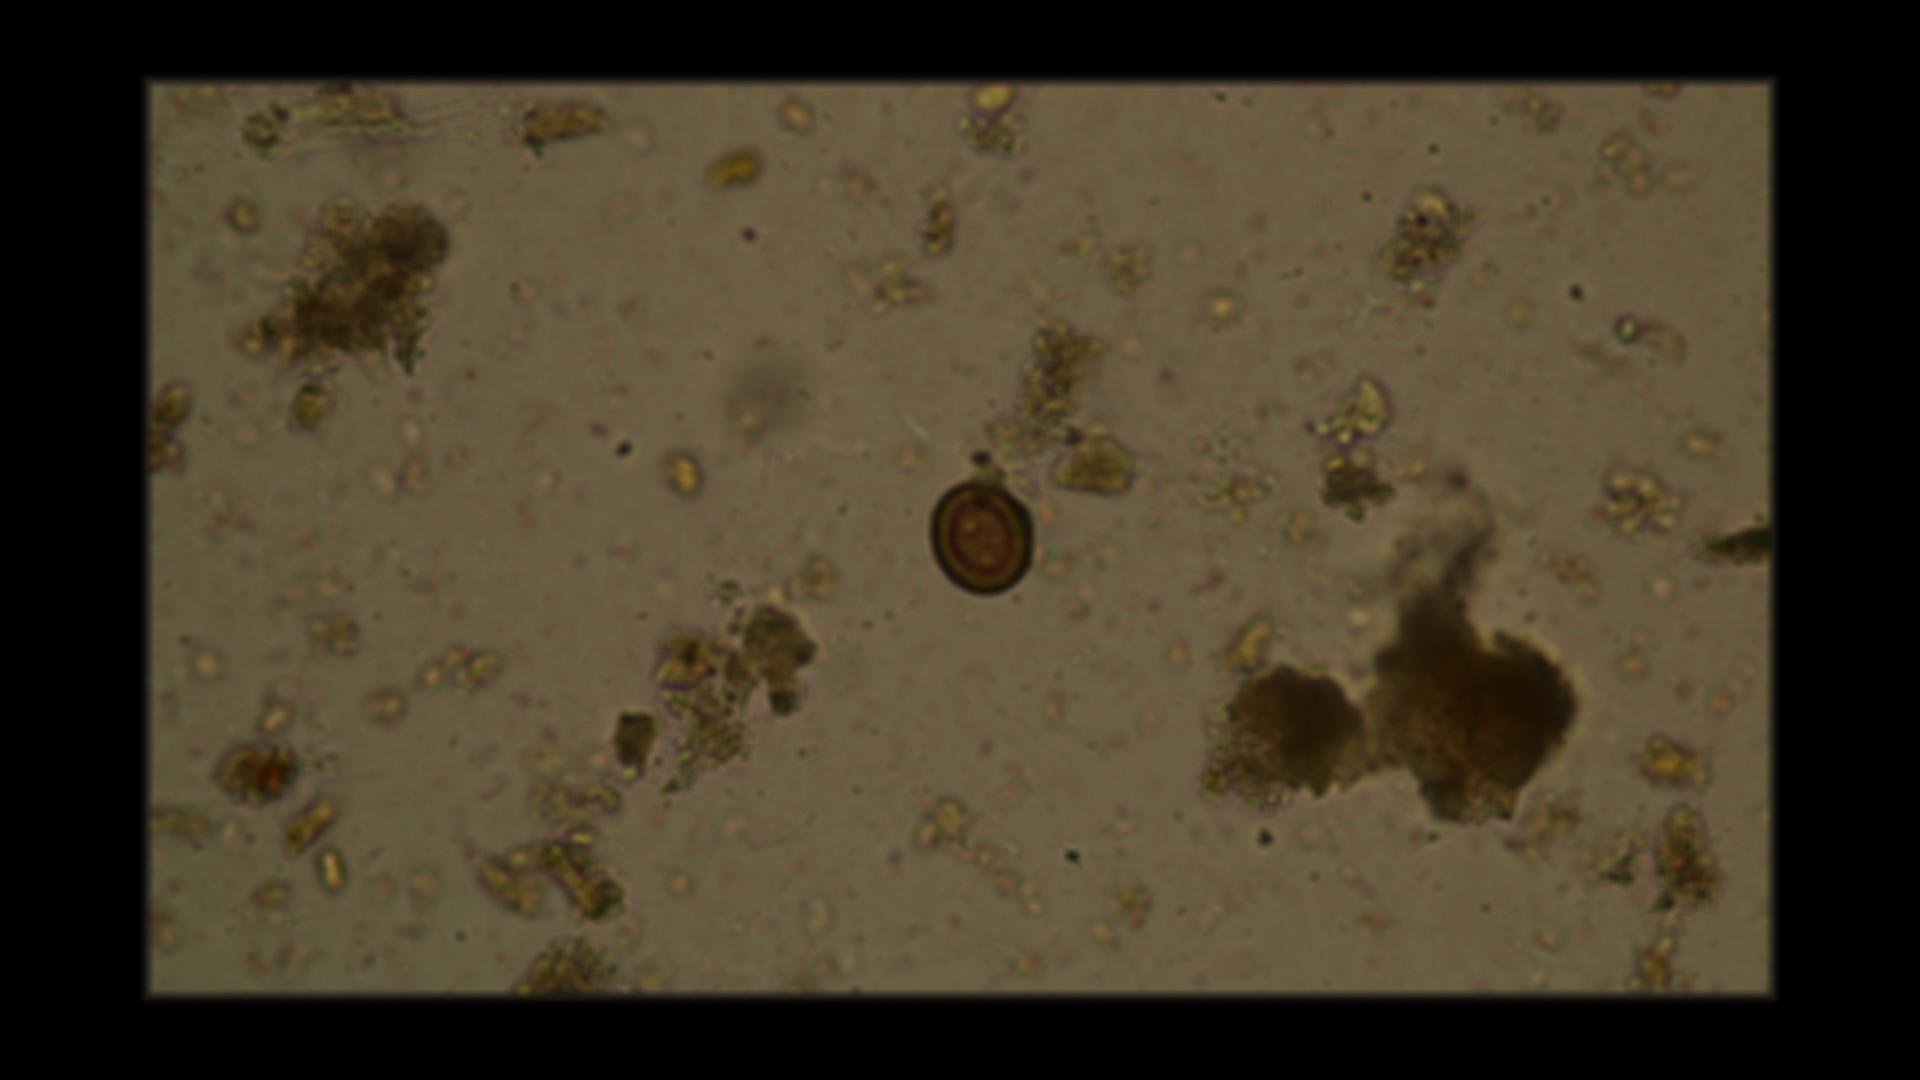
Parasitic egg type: Taenia spp. egg